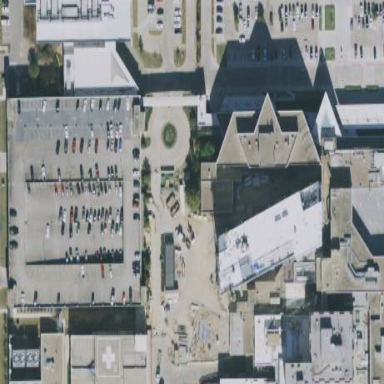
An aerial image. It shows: Hospital providing healthcare services.